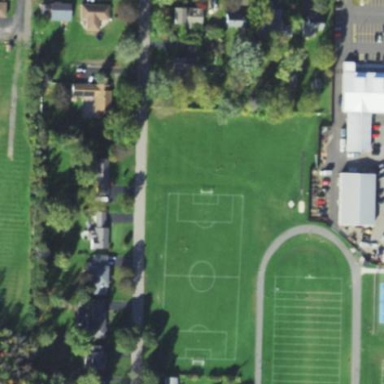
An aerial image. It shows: Soccer pitch for outdoor sports and leisure activities.